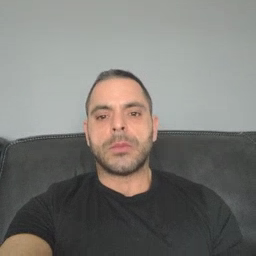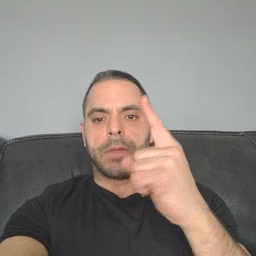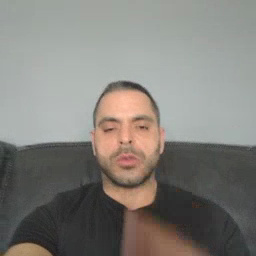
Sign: first